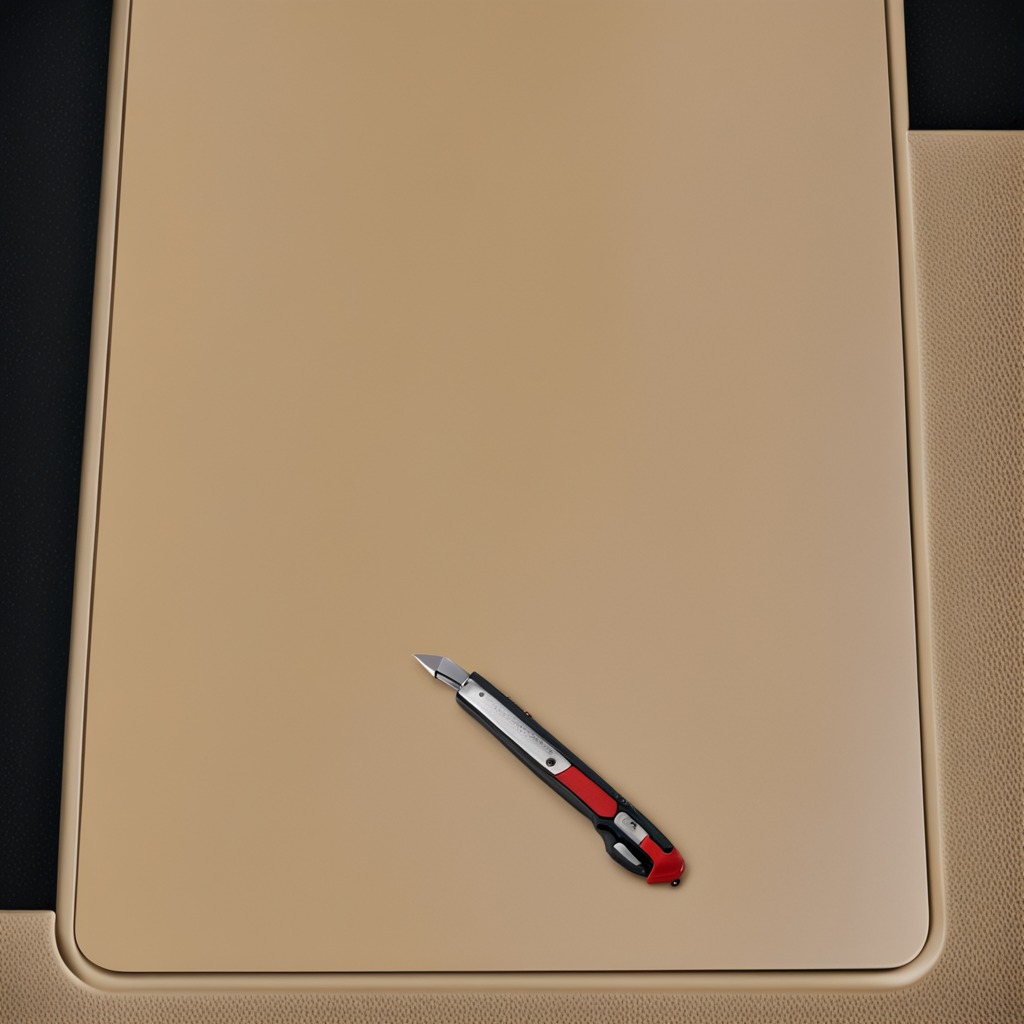
A utility knife is lying on a clean utility table in a temporary outdoor tool station afternoon light present textured surface